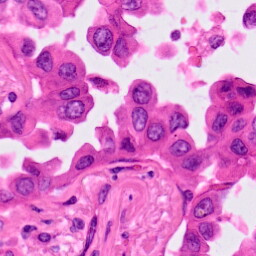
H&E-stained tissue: Lung